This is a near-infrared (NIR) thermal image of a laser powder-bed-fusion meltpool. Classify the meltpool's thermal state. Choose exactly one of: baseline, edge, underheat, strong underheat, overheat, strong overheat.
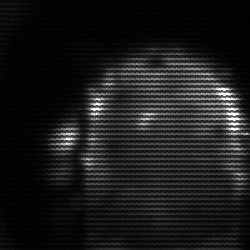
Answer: baseline